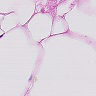
Metastatic tissue present: no